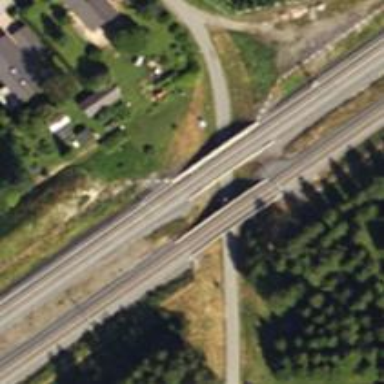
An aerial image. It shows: Bridge over railway with continuous electrified contact line.